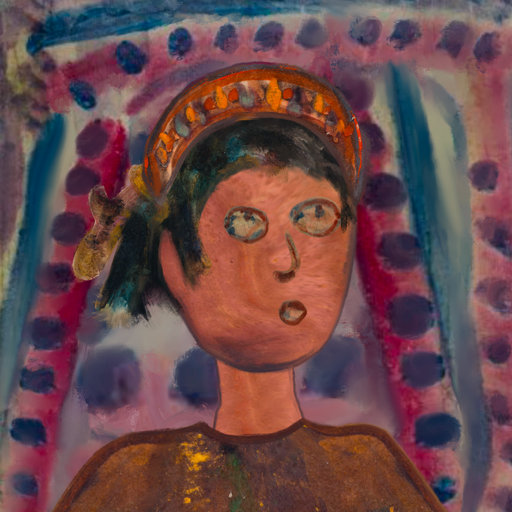
Background: HillGirl, Head And Neck Side: Mother_And_Son_Mother, Face Side: Orphan, Bust: Comrade, Hair Side: Pipe, Head Accessory: Hypocrite, Second Necklace: Blank, Necklace: Blank, Baby: Blank